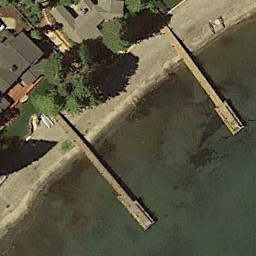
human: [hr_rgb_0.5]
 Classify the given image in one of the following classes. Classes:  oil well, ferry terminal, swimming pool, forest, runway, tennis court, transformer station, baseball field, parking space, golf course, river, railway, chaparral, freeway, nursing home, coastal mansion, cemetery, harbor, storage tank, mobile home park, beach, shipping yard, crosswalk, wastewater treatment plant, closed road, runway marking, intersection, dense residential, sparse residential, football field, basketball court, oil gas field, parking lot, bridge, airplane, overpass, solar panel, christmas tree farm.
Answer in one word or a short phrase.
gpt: ferry terminal